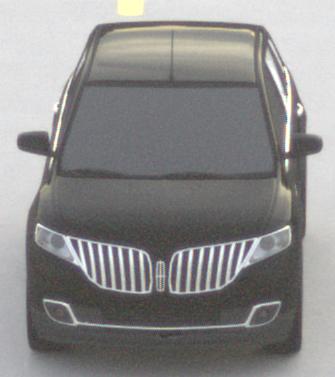
Make: Lincoln
Model: MKX
Detailed model: Gen. 1 CD3
Model produced from: 2010
Model produced until: 2015
Doors: 5
Color: black
Road condition: dry road
Daytime: sunrise or sunset
Contrast: low contrast